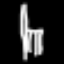
Label: chair